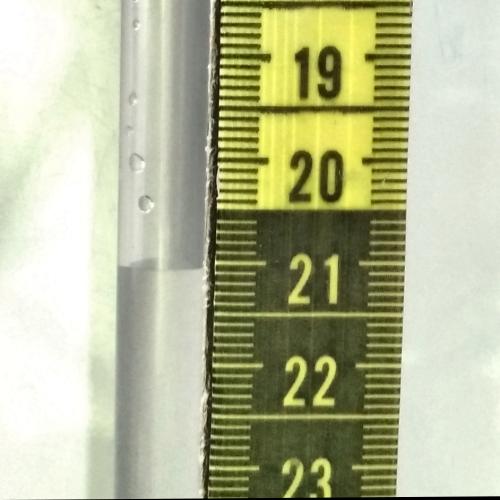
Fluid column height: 21.1 cm